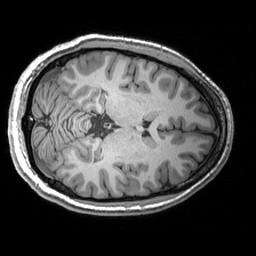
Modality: T1w
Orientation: axial
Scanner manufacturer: siemens
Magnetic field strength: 3 T
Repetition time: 2.53 s
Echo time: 0.00299 s